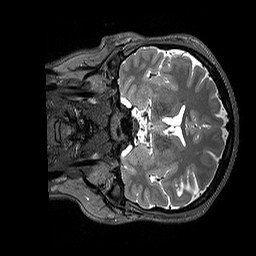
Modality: T2w
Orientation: coronal
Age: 33
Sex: female
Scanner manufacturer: siemens
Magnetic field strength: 3 T
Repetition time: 3.2 s
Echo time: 0.408 s